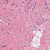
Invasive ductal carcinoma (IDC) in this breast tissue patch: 1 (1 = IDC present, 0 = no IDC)